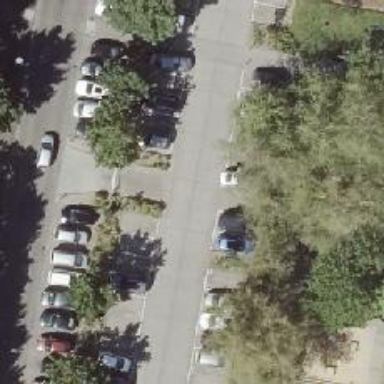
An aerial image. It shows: Concrete parking aisle designated as service road.